Brain MRI, t1w sequence, axial 2D slice.
Patient: age 21, sex F, weight 78 kg, height 1.78 m
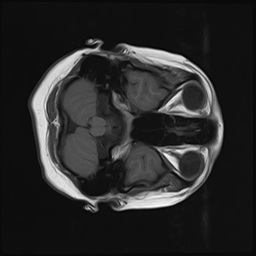